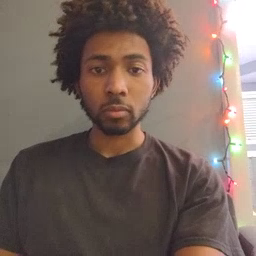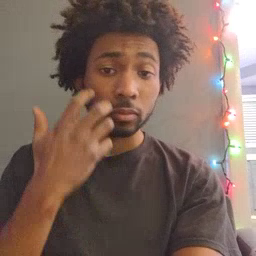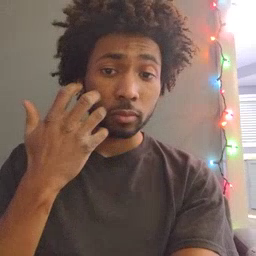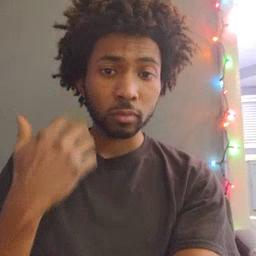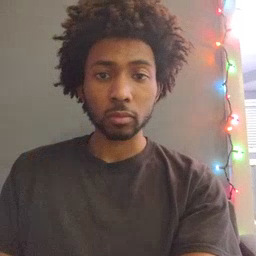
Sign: tiger